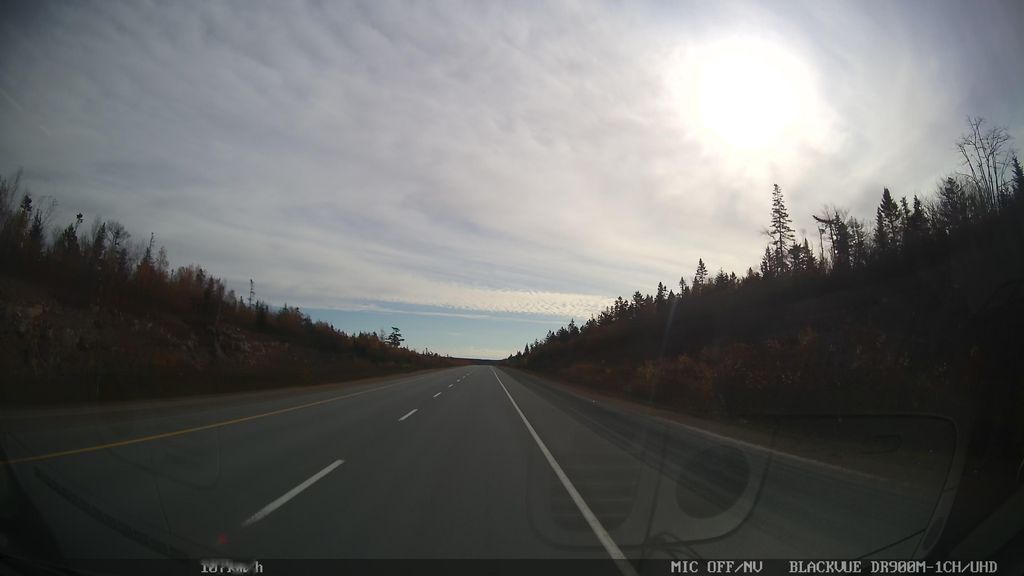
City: halifax